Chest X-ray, AP view. Patient: 49 years old, sex F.
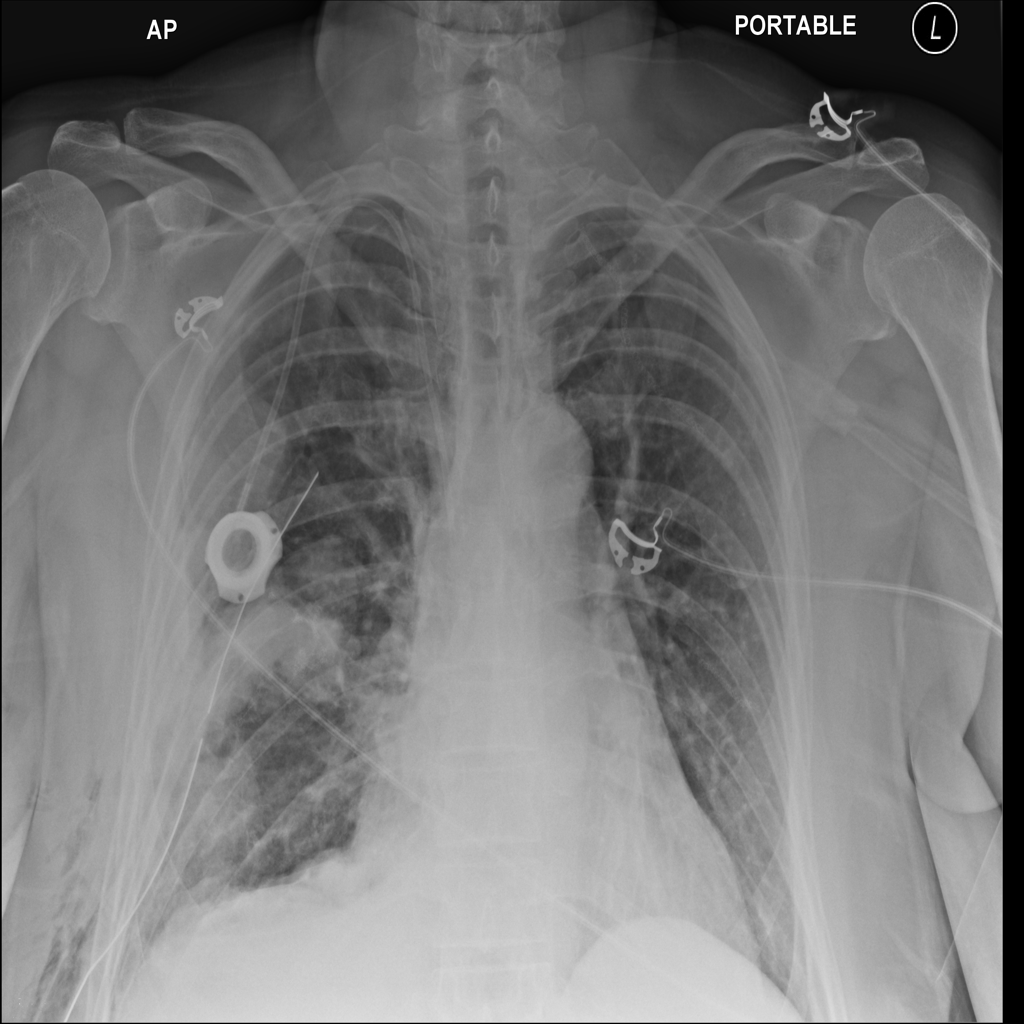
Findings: Pneumothorax